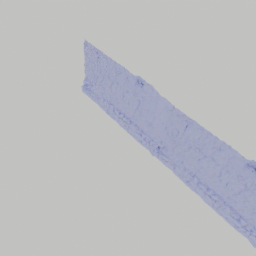
Label: architecture